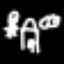
Label: chair